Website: home-depot
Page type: billing-address
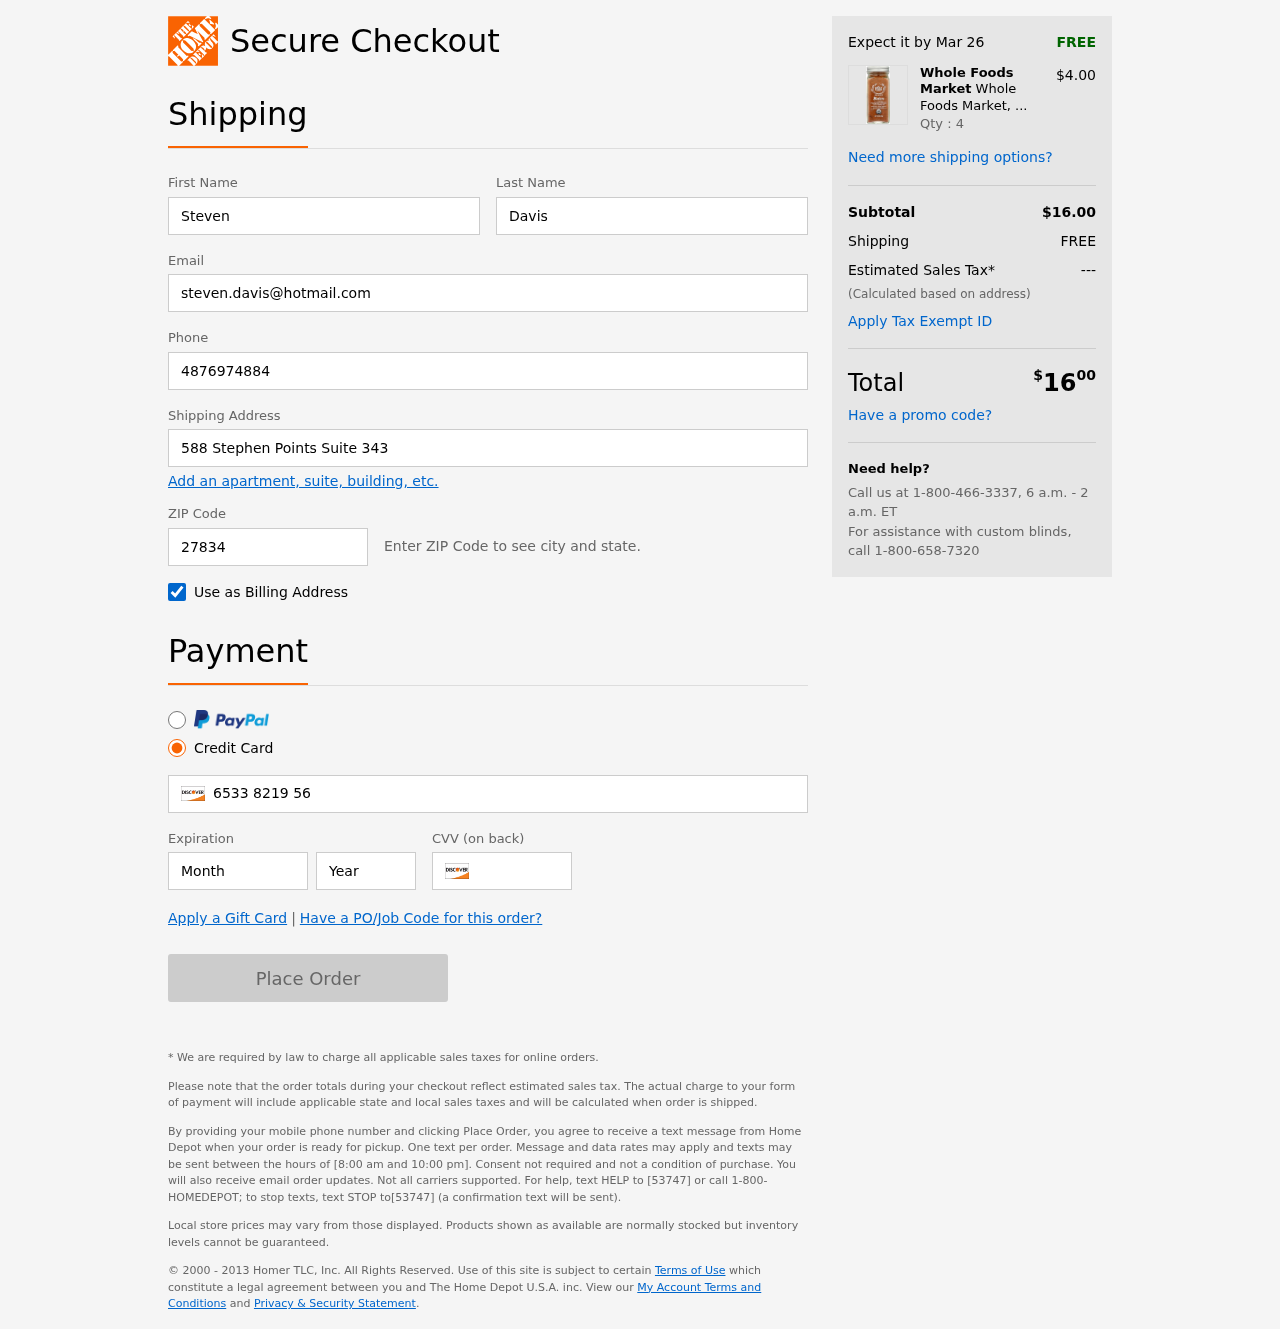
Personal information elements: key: PII_FIRSTNAME
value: Steven
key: PII_LASTNAME
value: Davis
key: PII_EMAIL
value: steven.davis@hotmail.com
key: PII_PHONE
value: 4876974884
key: PII_STREET
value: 588 Stephen Points Suite 343
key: PII_POSTCODE
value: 27834
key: PII_CARD_NUMBER
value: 6533 8219 5638 2313
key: PII_CARD_EXPIRY_MONTH
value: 10
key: PII_CARD_CVV
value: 542
Product elements: key: PRODUCT1_BRAND
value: Whole Foods Market
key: PRODUCT1_NAME
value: Whole Foods Market, Organic Berbere Seasoning, 2.19 oz
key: PRODUCT1_PRICE
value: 4
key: PRODUCT1_QUANTITY
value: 4
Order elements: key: ORDER_DELIVERY_DATE
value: Mar 26
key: ORDER_SUBTOTAL
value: $16.00
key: ORDER_SHIPPING_COST
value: FREE
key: ORDER_TAX
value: ---
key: ORDER_TOTAL2
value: $1600